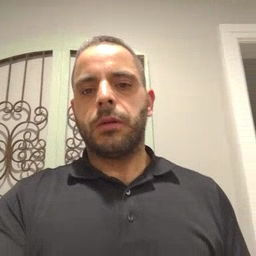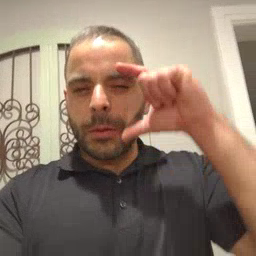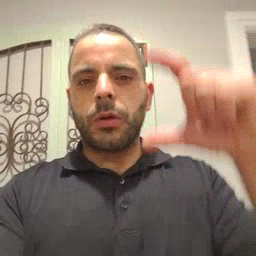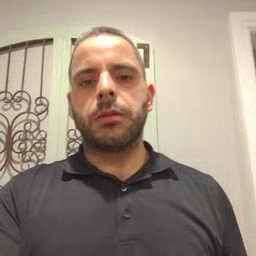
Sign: moon